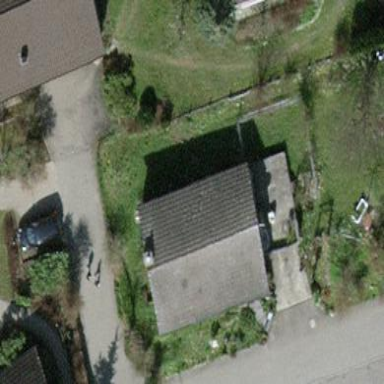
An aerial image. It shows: Simple and straightforward house.